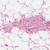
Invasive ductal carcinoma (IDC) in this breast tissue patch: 0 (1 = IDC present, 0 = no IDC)